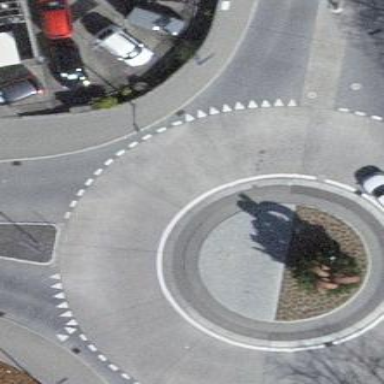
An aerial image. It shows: Secondary road with concrete surface leading to roundabout.